Current action and preconditions to check: path_clear

Your task: For each precondition in the list above, predict whether it will hold at this action.

Consider the current scene as observed from the mobile robot's camera, and analyze the predicted future states of all dynamic agents (e.g., people, animals, vehicles, or any moving entities) within the NEXT SECOND.

IMPORTANT: Only answer "very likely" if you are absolutely certain—based on strong, clear evidence—that a dynamic agent will violate the precondition in the predicted future state. Do NOT answer "very likely" for unlikely, ambiguous, or low-probability risks.

Ask yourself for each precondition: Is there a high probability, with clear and convincing evidence, that the predicted future states of any dynamic agent will interfere with the predicted future state of the currently executing action within the NEXT SECOND, causing that precondition to fail?

Assess the risk level based on these predictions. Use "likely" or "very likely" if motions create a clear risk of interference.

Use "neutral" or "improbable" if agents are nearby but their predicted paths are clearly diverging or non-conflicting.

Failure Risk Categories: "very improbable", "improbable", "neutral", "likely", "very likely"

Answer Format: Output ONLY the probability_of_failure value from these categories: "very improbable", "improbable", "neutral", "likely", "very likely"

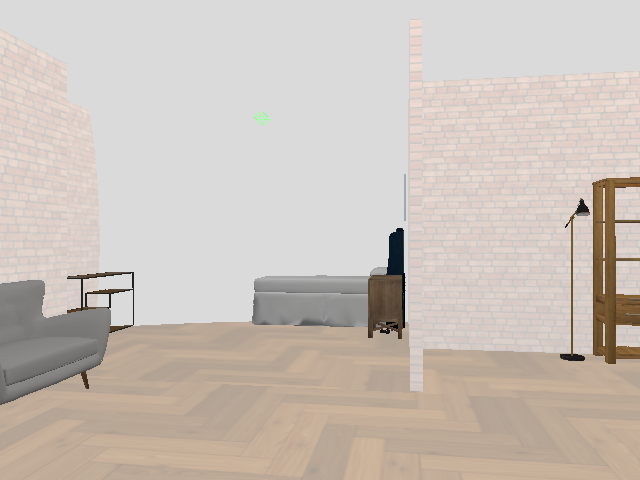

Answer: very improbable